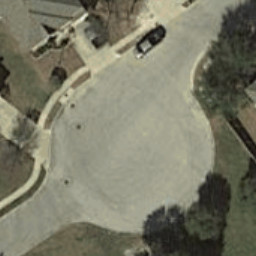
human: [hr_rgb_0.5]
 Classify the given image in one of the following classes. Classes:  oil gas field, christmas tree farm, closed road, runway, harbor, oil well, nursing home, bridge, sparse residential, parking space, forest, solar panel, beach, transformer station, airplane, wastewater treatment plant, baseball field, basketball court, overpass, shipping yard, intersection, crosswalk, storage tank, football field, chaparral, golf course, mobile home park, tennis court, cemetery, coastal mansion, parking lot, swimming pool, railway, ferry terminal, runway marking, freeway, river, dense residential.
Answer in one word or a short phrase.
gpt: closed road